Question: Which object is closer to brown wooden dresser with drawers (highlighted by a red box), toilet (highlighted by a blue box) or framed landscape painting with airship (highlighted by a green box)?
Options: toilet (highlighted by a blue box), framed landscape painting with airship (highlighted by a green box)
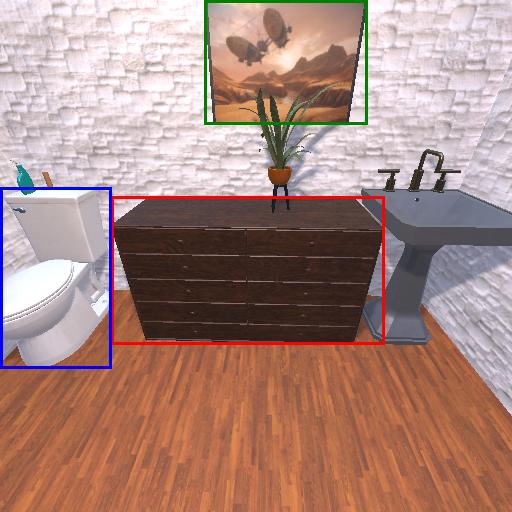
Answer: toilet (highlighted by a blue box)